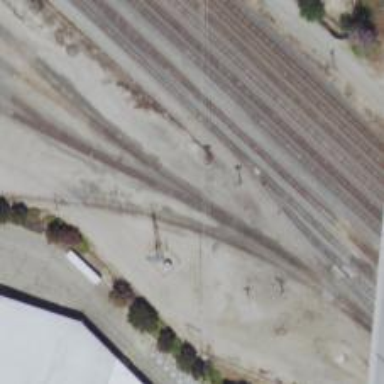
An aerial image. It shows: Railway siding with rails.